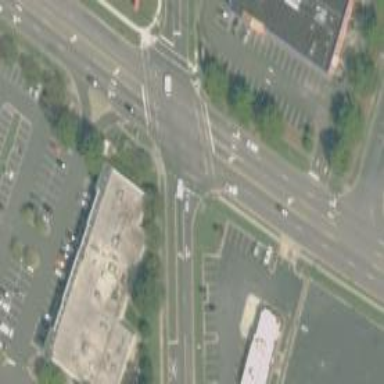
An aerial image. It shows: Controlled road crossing.